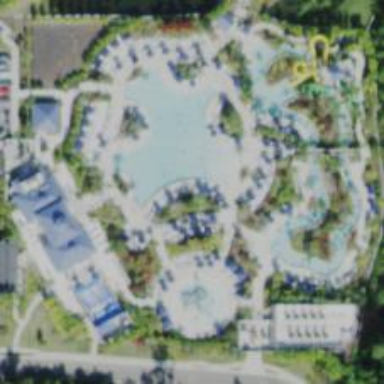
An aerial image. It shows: Water park.